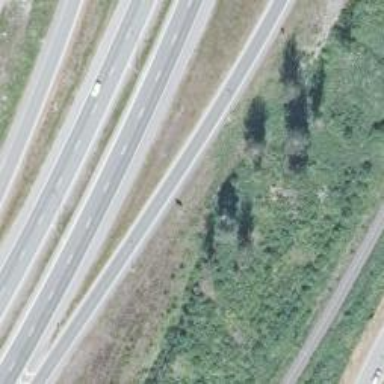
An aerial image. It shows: Tertiary motorway link road.